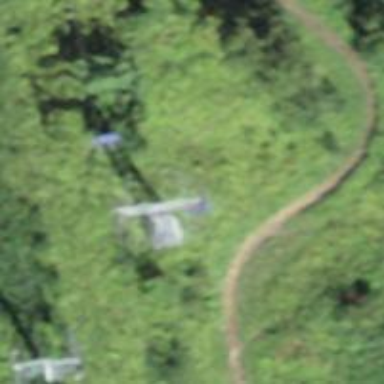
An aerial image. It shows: Pylon for aerialway.